Question: I've been writing a 2D game engine for about two years now, recently intellisense has been throwing false errors. The code compiles, links and runs just fine but there will be upwards of 70 "errors" reported by intellisense:

I tried deleting the SQL file for both the test project and the library generator project but the errors stopped for one, and only one, build while the intellisense database was rebuilt.
Even though it is not detrimental or stopping me from coding it's quite annoying to have to scroll all the way to the bottom to find the real error(s) when there is one.
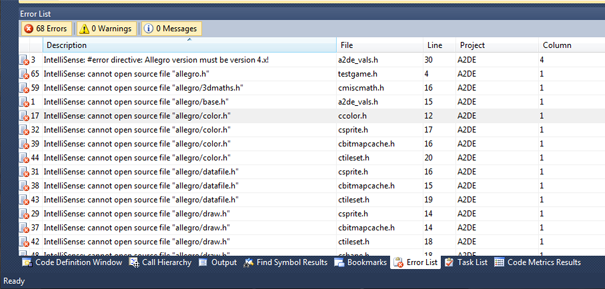
Answer: Solved.
It indeed was a configuration problem. Intellisense does not like relative paths. I added entries in the VC++ Directory listings that were absolute in addition to the relative paths and all is well.